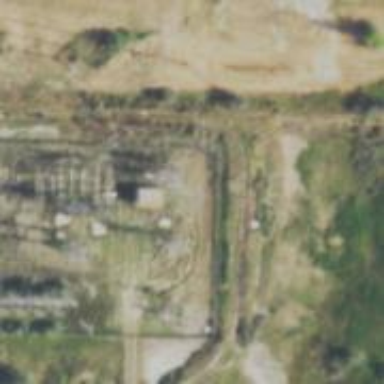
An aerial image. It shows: Outdoor distribution substation enclosed by fence.